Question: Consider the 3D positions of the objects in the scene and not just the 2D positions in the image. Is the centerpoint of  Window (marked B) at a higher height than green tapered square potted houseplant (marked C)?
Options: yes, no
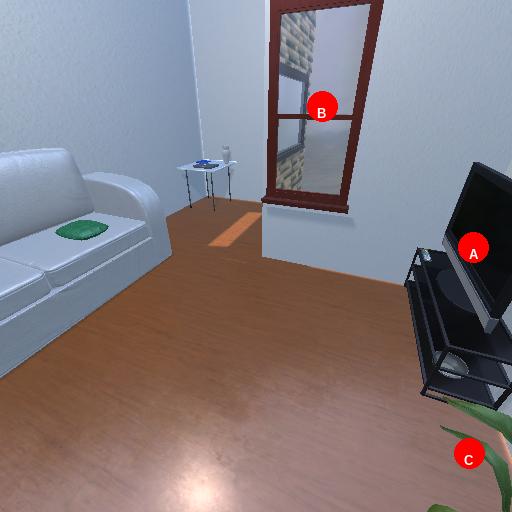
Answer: yes